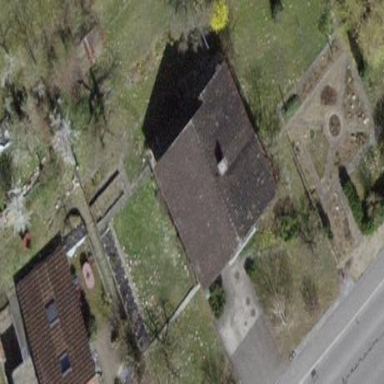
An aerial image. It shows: Building with tile roof.